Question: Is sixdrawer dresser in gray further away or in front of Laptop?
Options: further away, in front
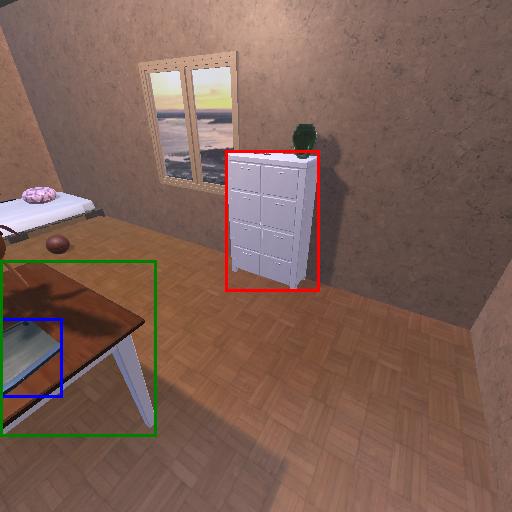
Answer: further away